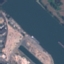
Label: River